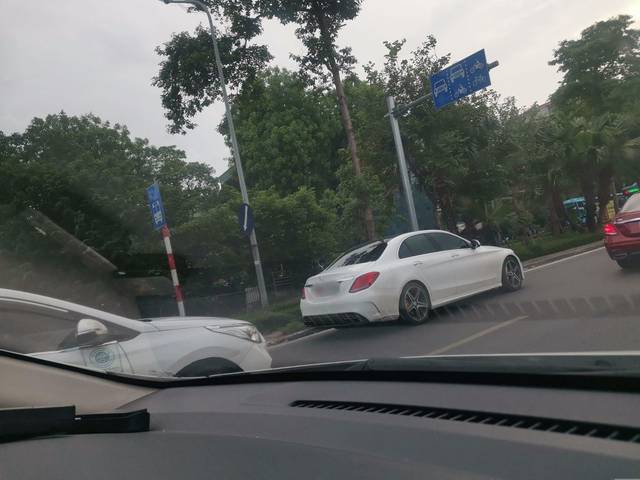
Region: Vietnam
Coordinates: 21.042, 105.849